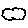
Label: cloud